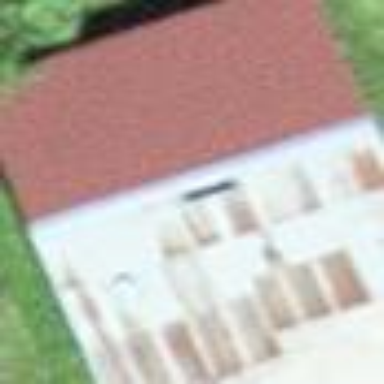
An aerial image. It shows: Cabin.